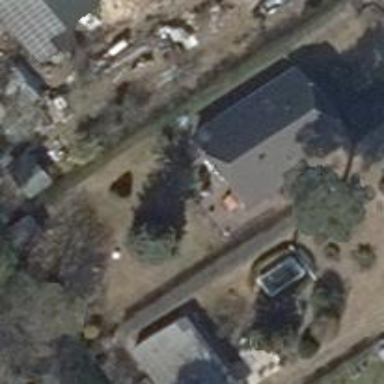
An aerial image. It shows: Detached building with half-hipped roof shape.